Interaction volume radius: 10 \u00c5
Interaction volume height: 10 \u00c5
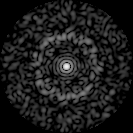
Disorder parameter: 0.8275